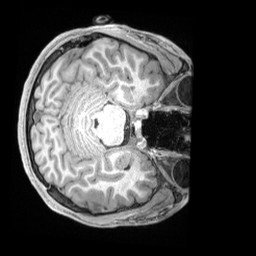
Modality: T1w
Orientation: axial
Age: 19
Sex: male
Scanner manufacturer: siemens
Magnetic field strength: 3 T
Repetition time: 2.4 s
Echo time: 0.00226 s